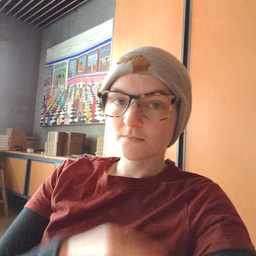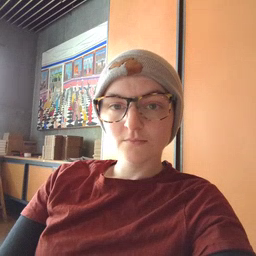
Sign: flower